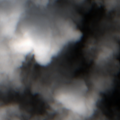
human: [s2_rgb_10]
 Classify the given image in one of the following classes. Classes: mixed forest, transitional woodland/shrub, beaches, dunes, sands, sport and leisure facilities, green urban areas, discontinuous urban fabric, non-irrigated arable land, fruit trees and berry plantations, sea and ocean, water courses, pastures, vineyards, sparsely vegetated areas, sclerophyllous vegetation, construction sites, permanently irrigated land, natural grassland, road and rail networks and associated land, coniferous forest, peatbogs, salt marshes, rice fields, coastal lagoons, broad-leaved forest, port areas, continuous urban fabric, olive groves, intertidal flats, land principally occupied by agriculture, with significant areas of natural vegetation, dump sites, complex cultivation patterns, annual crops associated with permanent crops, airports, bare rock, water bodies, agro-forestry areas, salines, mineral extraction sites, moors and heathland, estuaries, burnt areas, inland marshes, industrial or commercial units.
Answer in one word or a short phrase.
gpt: land principally occupied by agriculture, with significant areas of natural vegetation, broad-leaved forest, coniferous forest, moors and heathland, transitional woodland/shrub, peatbogs